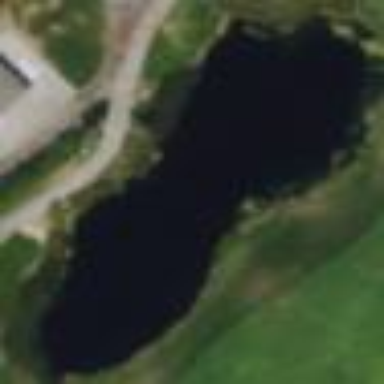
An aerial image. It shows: Water hazard in golf course. The hazard is natural water feature.